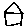
Label: house